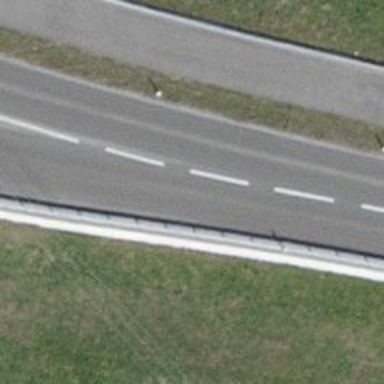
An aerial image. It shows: Secondary road with asphalt surface. There is cycle track on the right side of the road.